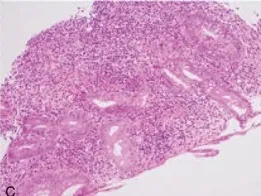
(C) Eight months after the initial evaluation, colonic mucosa contains an infiltration of lymphocytes and eosinophils with no obvious atypical colonic glands. (Hematoxylin and eosin stain, x200).
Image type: pathology (h&e)